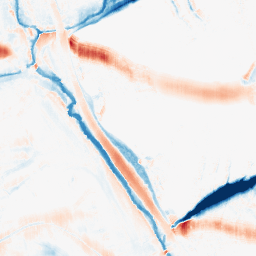
Category: morphological
Decomposition family: morphological_ellipse
Decomposition parameters: operation: average
width: 30
height: 10
Upsampling method: bicubic
Upsampling parameters: scale: 8
Upsampling scale: 8